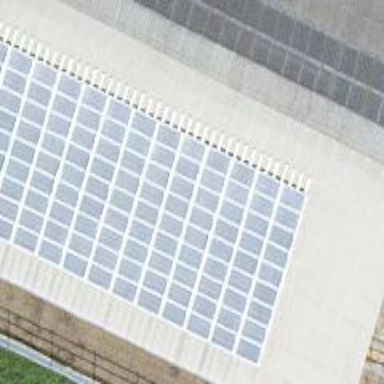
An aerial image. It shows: Solar power generator.